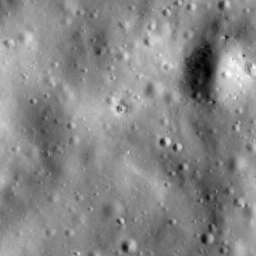
Host type: background_regolith
Lunar coordinates: latitude nan, longitude nan